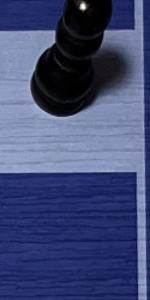
Label: Empty